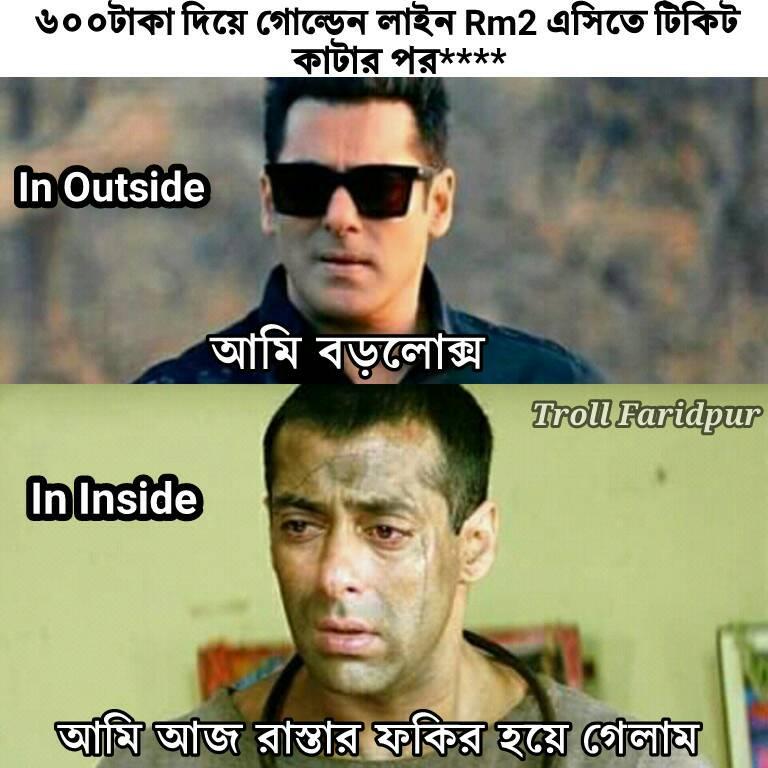
Caption: ৬০০ টাকা দিয়ে গোল্ডেন লাইন Rm2 এসিতে টিকিট কাটার পর ***  In Outside  আমি বড়লোক্স      In Inside   আমি আজ রাস্তার ফকির হয়ে গেলাম
Label: non-hate